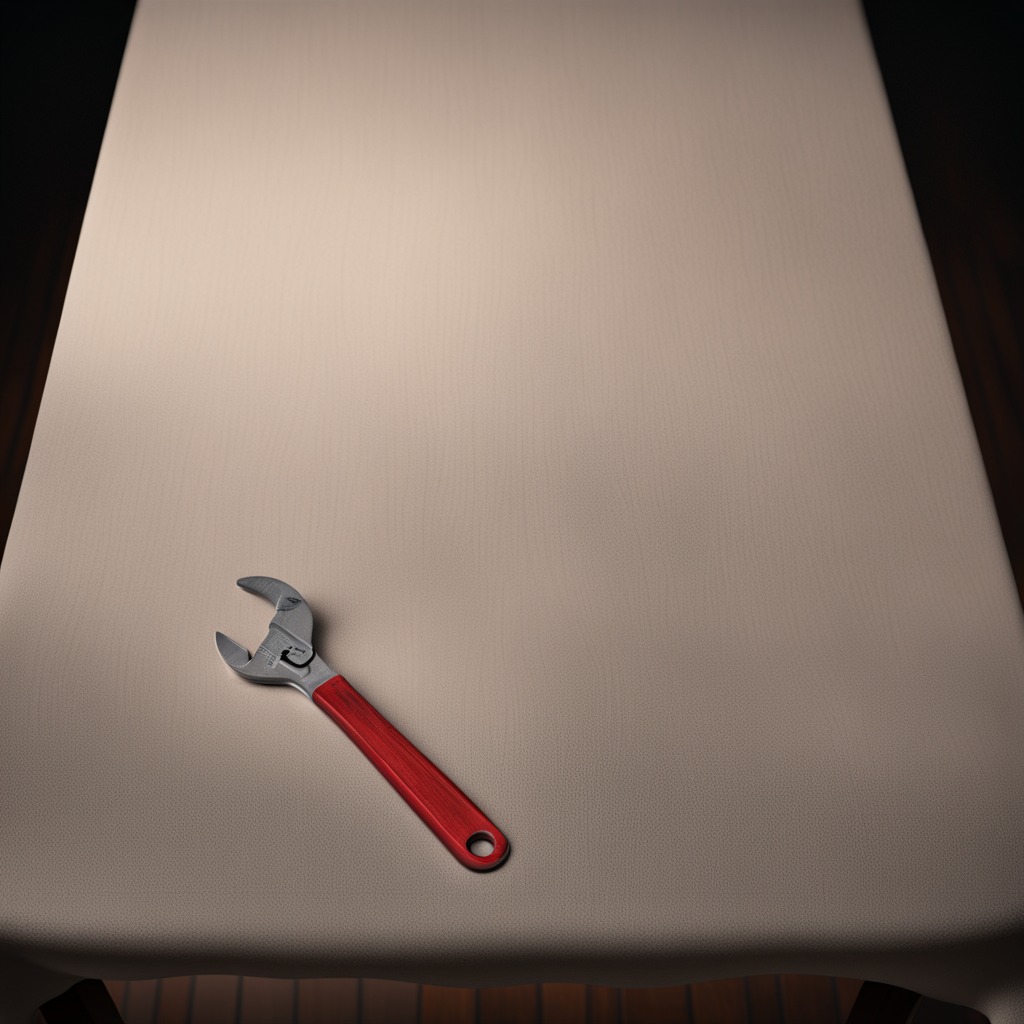
An wrench is lying on the wooden table.